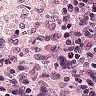
Metastatic tissue present: no